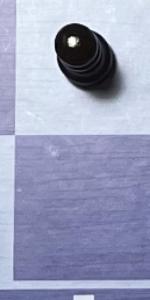
Label: Empty